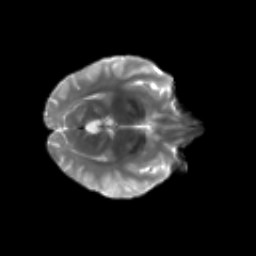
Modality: T2w
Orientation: axial
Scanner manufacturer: siemens
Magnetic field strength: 3 T
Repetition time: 4.16 s
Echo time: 0.0806 s